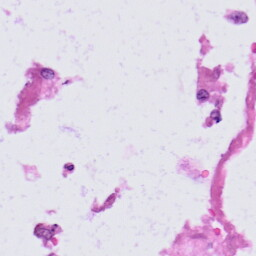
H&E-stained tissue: Skin